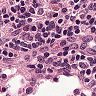
Metastatic tissue present: no